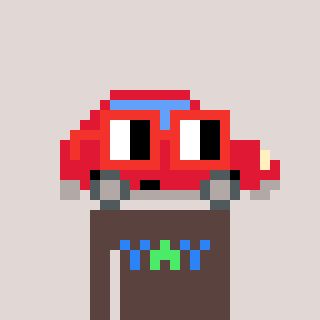
a pixel art character with square red glasses, a car-shaped head and a darkbrown-colored body on a warm background